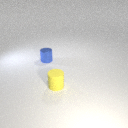
small yellow rubber cylinder to the right of small blue metal cylinder